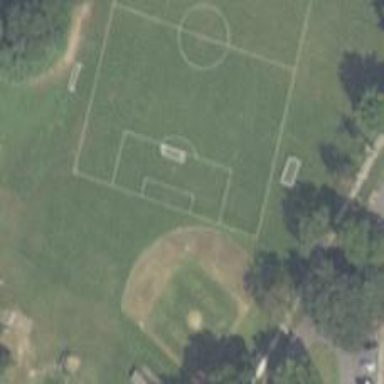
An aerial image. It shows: Baseball pitch for leisure land activities.